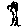
Label: tree